Interaction volume radius: 5 \u00c5
Interaction volume height: 35 \u00c5
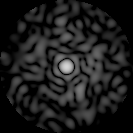
Disorder parameter: 0.8272